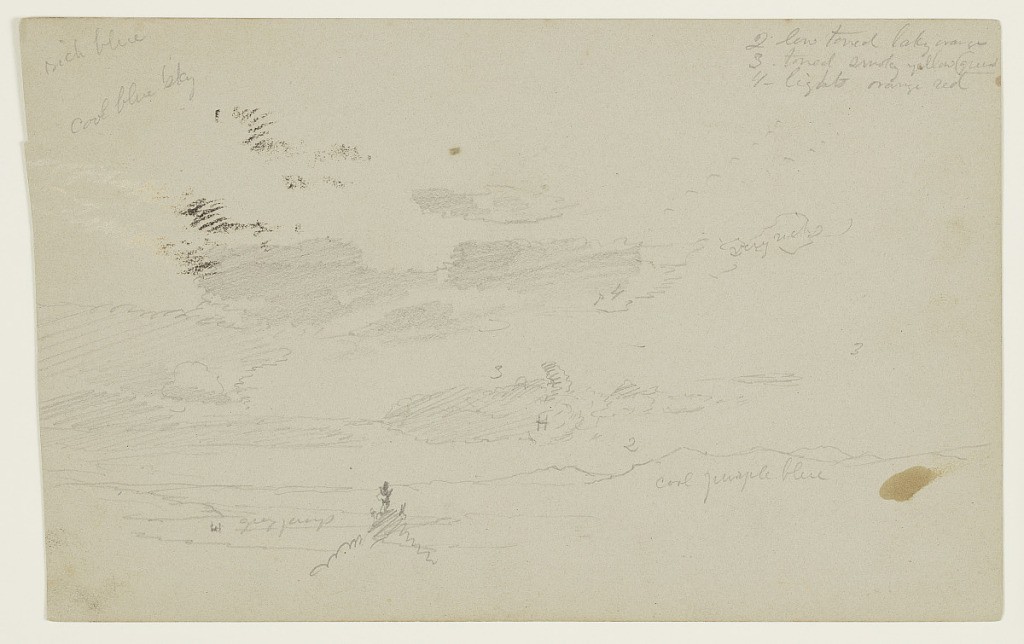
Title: Looking Southwest over the Hudson Valley, Hudson, New York
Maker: Frederic Edwin Church, American, 1826–1900
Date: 1860–80
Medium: Graphite and oxidized white gouache on gray-green wove paper; verso: graphite
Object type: Drawing
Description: Landscape sketch showing a view of the Catskill Mountains and the Hudson River Valley, looking southwest from artist's property in Hudson, New York. In the foreground, treetops on a hill are briefly visible at center left. In the distance at right, the southern end of the Catskill Escarpment forms a jagged horizon, with Overlook Mountain being the tallest peak at center right. At lower left, the Hudson River is shown snaking through the valley's rolling terrain. Above, puffy and wispy clouds intermingle in a brightly-lit late afternoon or sunset sky.

Verso: Incomplete figure sketch of sleeping cat curled into ball or circle (as felines often do). Its ears, nose, and eyes are clearly rendered while its body is only an outline.